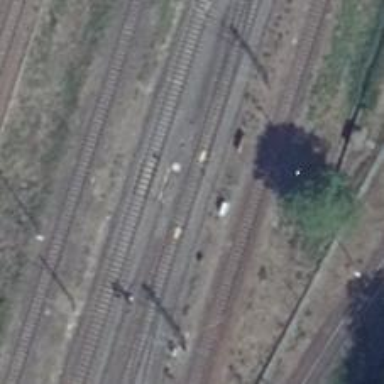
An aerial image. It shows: Railway switch.